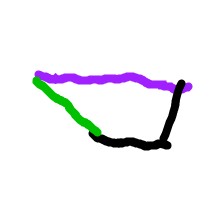
Shape: trapezoid